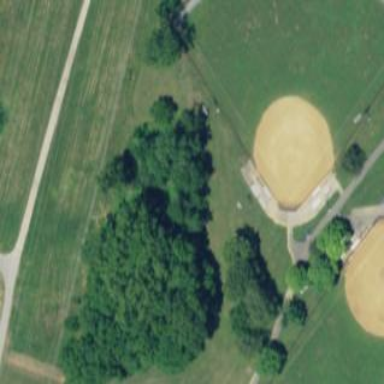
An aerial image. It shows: Baseball pitch for leisure land.